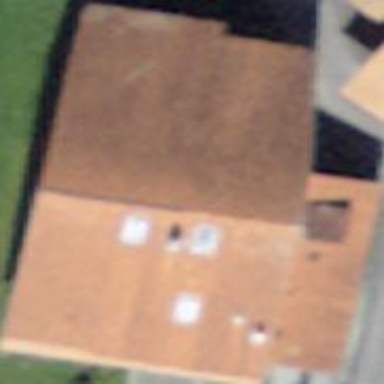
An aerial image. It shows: Farm building.